Question: Is there any way when people open the web page with a couple of images and when the viewer puts his mouse in a certain area span outside of the image, the mouse is attracted to the image just like a magnet? Is it possible to do? Please suggest.

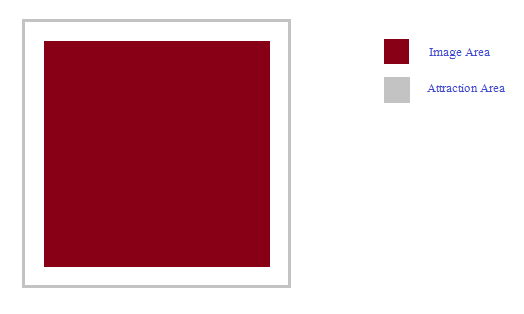
Answer: No. You can't controll mouse pointer with JavaScript.